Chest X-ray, PA view. Patient: 55 years old, sex M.
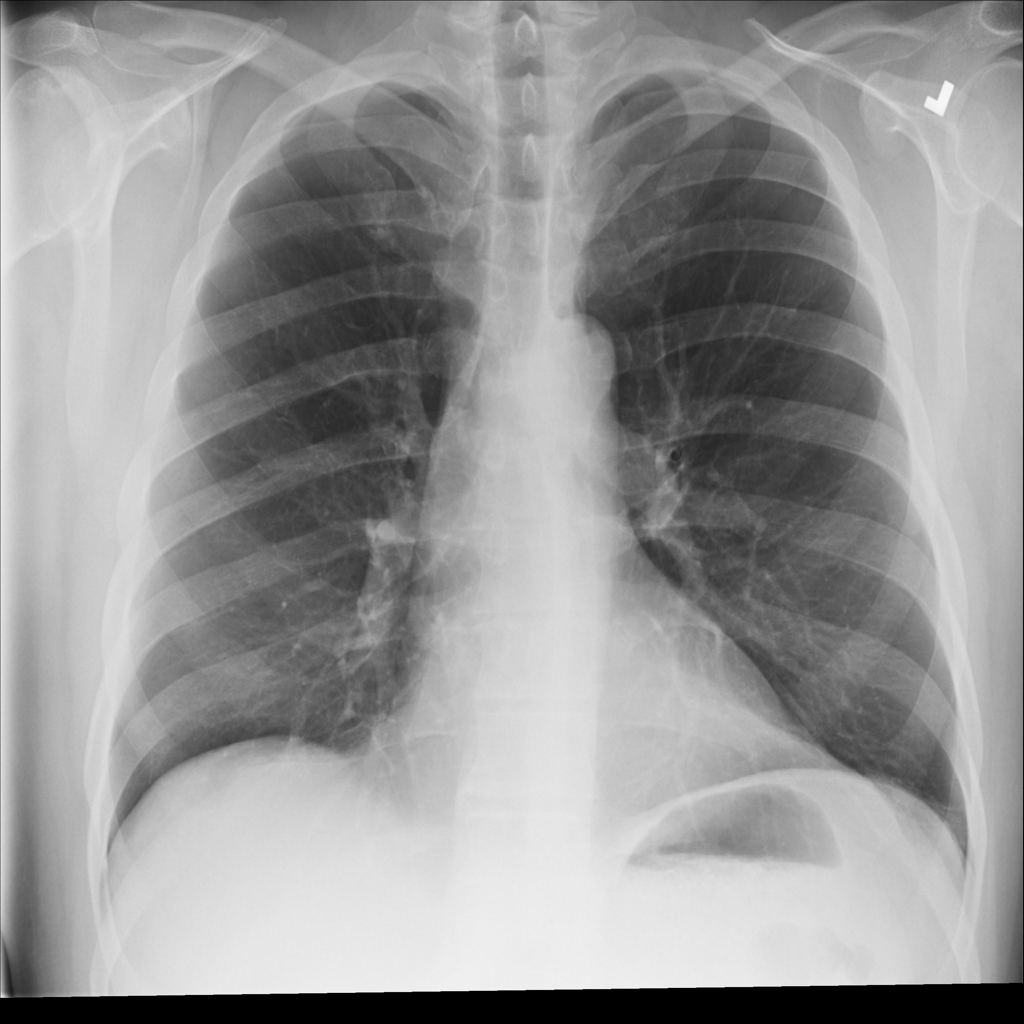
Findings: No Finding